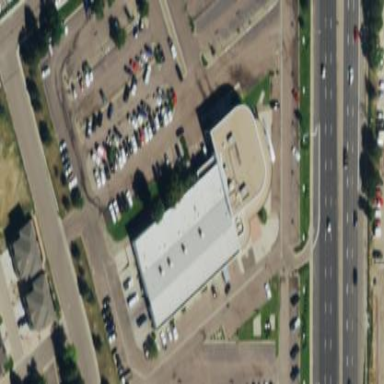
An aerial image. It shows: Building housing car shop.